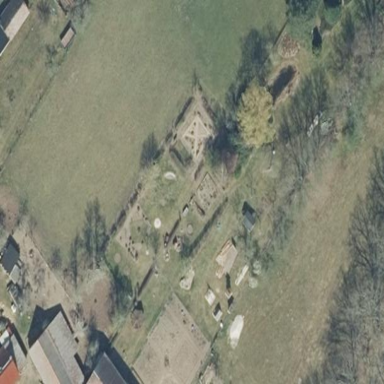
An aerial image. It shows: Garden area designated for leisure land.